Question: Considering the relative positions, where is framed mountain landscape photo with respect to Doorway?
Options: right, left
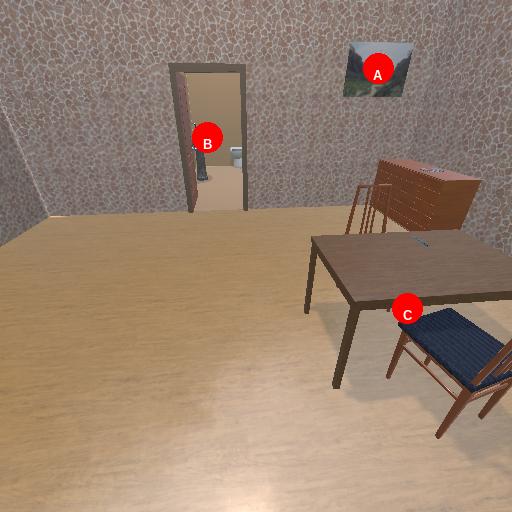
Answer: right